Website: home-depot
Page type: store-pickup
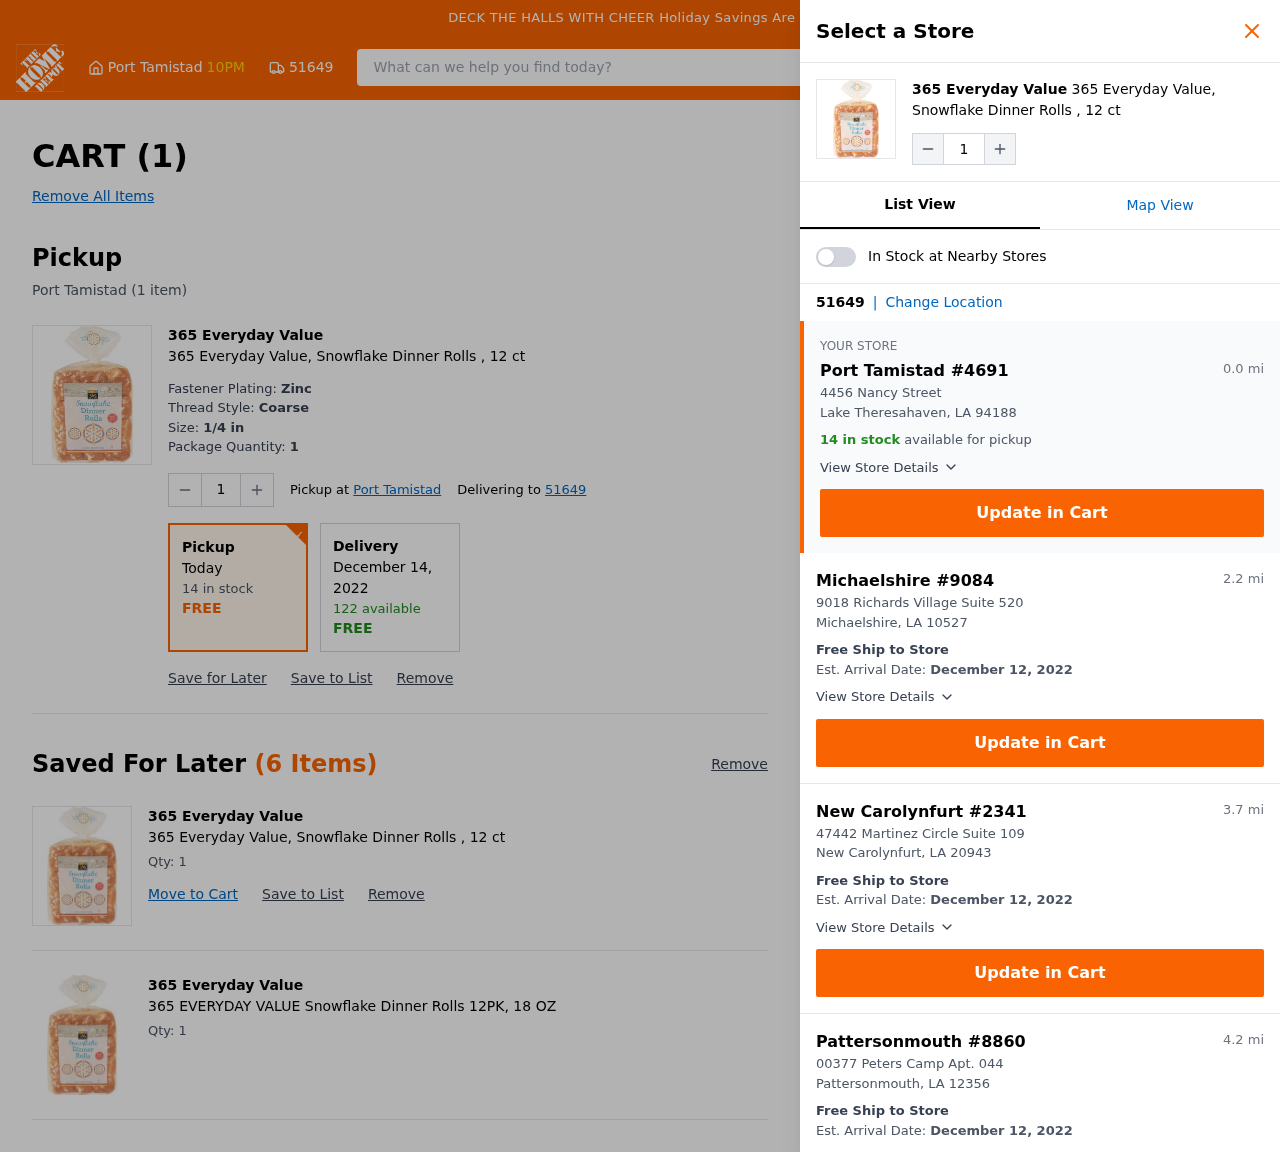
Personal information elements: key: PII_CITY
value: Port Tamistad
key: PII_LOCATION1_CITY_STATE_ZIP
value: Lake Theresahaven, LA 94188
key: PII_LOCATION1_STREET
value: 4456 Nancy Street
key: PII_LOCATION2_CITY
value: Michaelshire
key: PII_LOCATION2_CITY_STATE_ZIP
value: Michaelshire, LA 10527
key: PII_LOCATION2_STREET
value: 9018 Richards Village Suite 520
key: PII_LOCATION3_CITY
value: New Carolynfurt
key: PII_LOCATION3_CITY_STATE_ZIP
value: New Carolynfurt, LA 20943
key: PII_LOCATION3_STREET
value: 47442 Martinez Circle Suite 109
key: PII_LOCATION4_CITY
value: Pattersonmouth
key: PII_LOCATION4_CITY_STATE_ZIP
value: Pattersonmouth, LA 12356
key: PII_LOCATION4_STREET
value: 00377 Peters Camp Apt. 044
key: PII_POSTCODE
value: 51649
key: PII_POSTCODE2
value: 51649
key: PII_POSTCODE_EXT
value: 5164
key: PII_POSTCODE_FULL
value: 51649
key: PII_POSTCODE_NUMERIC
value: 51649
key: PII_POSTCODE_EXT_NUMERIC
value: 5164
Product elements: key: PRODUCT1_BRAND
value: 365 Everyday Value
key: PRODUCT1_NAME
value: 365 Everyday Value, Snowflake Dinner Rolls , 12 ct
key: PRODUCT2_BRAND
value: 365 Everyday Value
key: PRODUCT2_NAME
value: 365 EVERYDAY VALUE Snowflake Dinner Rolls 12PK, 18 OZ
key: PRODUCT1_BRAND2
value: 365 Everyday Value
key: PRODUCT1_NAME2
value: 365 Everyday Value, Snowflake Dinner Rolls , 12 ct
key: PRODUCT1_BRAND3
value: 365 Everyday Value
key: PRODUCT1_NAME3
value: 365 Everyday Value, Snowflake Dinner Rolls , 12 ct
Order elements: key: ORDER_NUM_ITEMS
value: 1
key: ORDER_NUM_ITEMS2
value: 1
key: ORDER_ITEM_QTY
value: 1
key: ORDER_DATE
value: Today
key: ORDER_DELIVERY_DATE
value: December 14, 2022
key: ORDER_SHIPPING_DATE
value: December 12, 2022
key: ORDER_SHIPPING_DATE2
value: December 12, 2022
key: ORDER_SHIPPING_DATE3
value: December 12, 2022
Search elements: key: HEADER_SEARCH
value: What can we help you find today?
Other elements: key: SAVED_ITEM1_QTY
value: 1
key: SAVED_ITEM2_QTY
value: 1